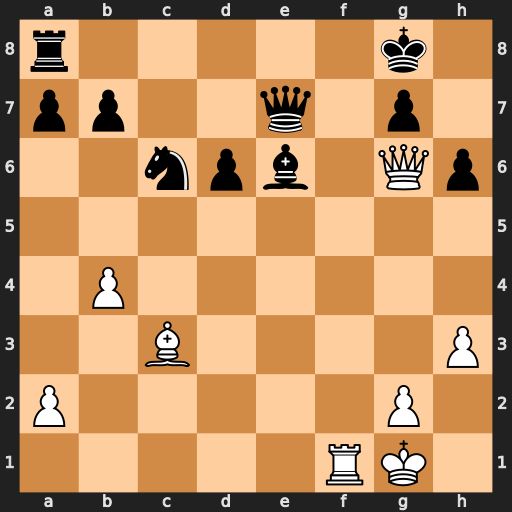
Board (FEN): r5k1/pp2q1p1/2npb1Qp/8/1P6/2B4P/P5P1/5RK1
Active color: w
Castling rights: -
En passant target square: -
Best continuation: Bxg7 Qxg7 Qxe6+ Kh8 Rf6 Qg5 h4